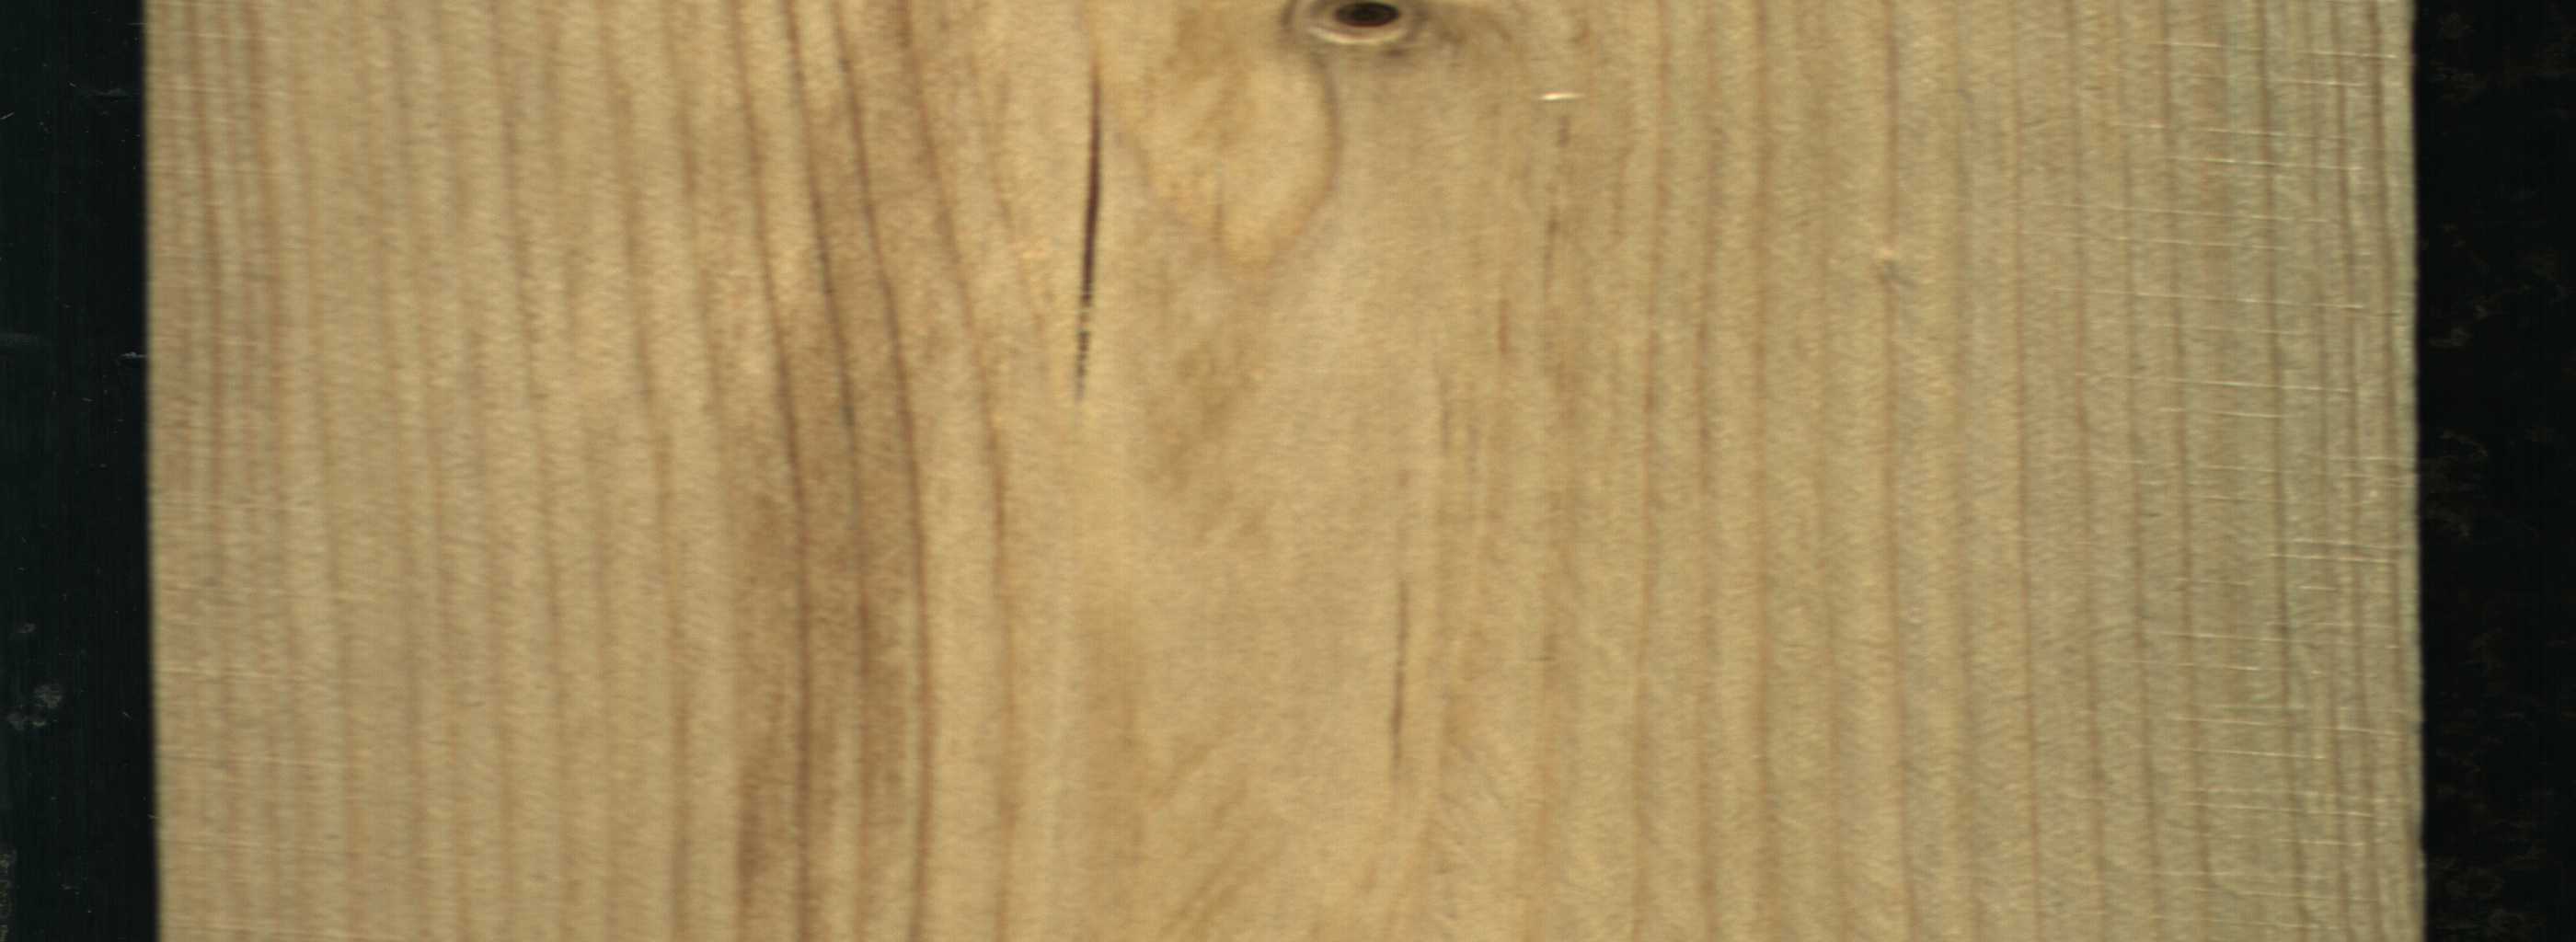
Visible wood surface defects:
resin
Dead_Knot